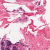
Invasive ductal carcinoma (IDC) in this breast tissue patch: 0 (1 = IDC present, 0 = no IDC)